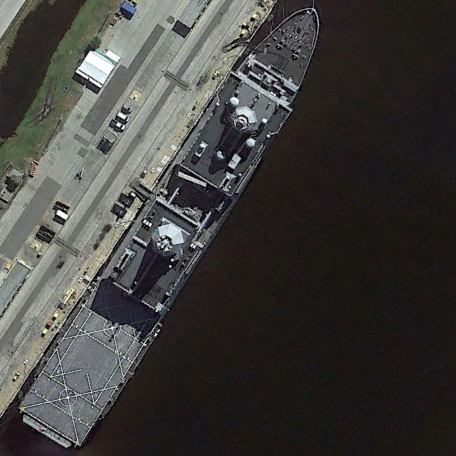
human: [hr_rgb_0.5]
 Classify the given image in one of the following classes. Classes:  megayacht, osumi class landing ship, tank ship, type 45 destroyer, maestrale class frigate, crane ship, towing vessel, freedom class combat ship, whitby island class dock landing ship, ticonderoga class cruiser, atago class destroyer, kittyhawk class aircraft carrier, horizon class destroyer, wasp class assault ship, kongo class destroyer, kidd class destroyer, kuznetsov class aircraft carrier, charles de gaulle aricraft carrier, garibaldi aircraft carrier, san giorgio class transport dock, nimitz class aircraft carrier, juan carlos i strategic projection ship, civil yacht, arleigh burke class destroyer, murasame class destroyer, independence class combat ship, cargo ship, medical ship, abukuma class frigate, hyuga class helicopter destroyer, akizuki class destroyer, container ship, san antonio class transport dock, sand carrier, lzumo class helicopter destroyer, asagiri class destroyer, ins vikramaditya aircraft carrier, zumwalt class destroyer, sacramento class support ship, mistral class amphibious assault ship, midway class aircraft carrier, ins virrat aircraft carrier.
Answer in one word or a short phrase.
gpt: San Antonio class transport dock